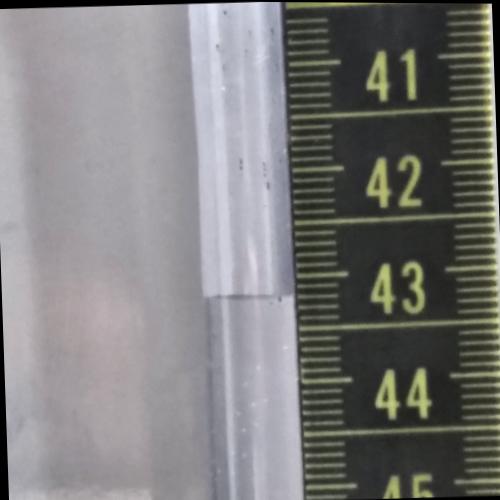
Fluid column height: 43.2 cm